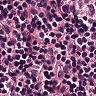
Metastatic tissue present: no